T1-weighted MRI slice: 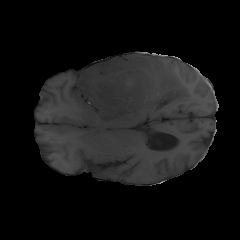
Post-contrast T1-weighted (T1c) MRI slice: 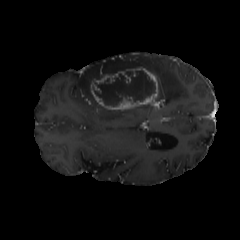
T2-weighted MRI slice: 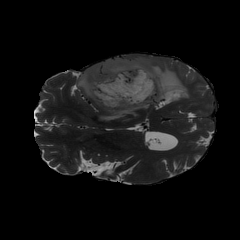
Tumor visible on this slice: yes